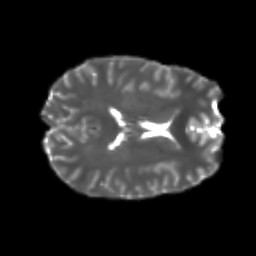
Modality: T2w
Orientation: axial
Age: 21
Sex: male
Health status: healthy
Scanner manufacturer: philips
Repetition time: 7.384 s
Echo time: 0.08599 s